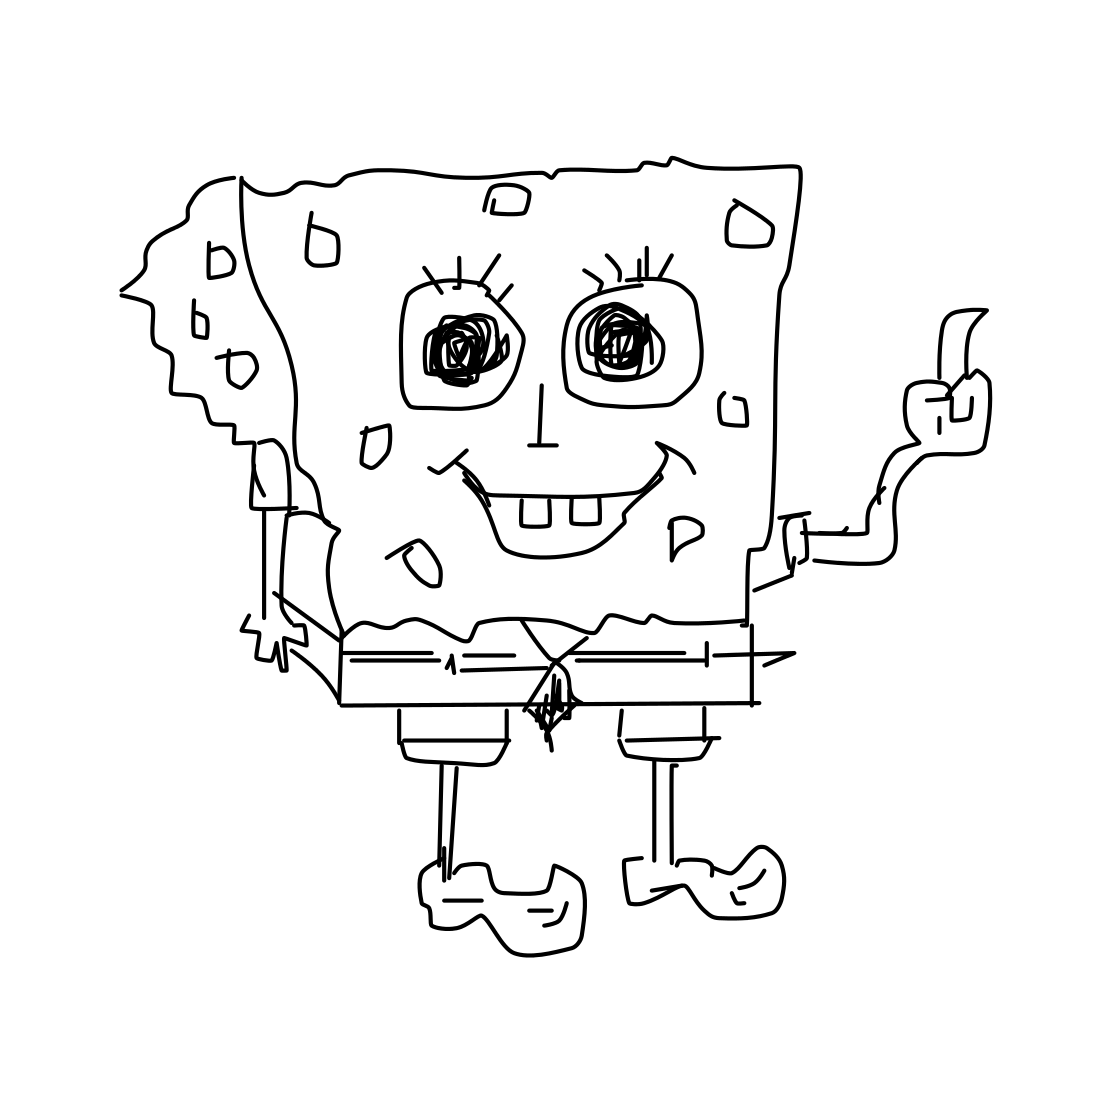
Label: sponge bob